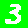
Digit: 3